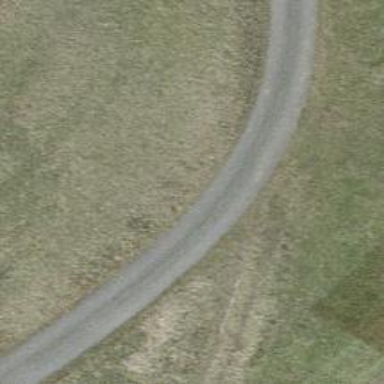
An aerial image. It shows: Asphalt track with grade1 quality.